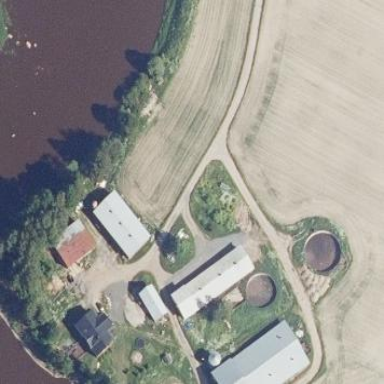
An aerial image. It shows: Farmyard area.